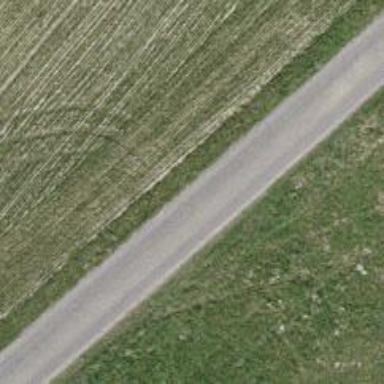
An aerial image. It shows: Unclassified road with asphalt surface.